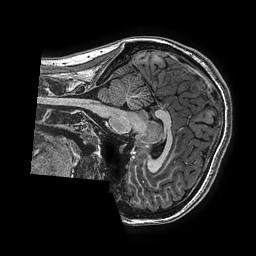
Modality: T1w
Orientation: sagittal
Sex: female
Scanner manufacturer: ge
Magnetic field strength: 3 T
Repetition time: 0.00766 s
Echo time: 0.003476 s